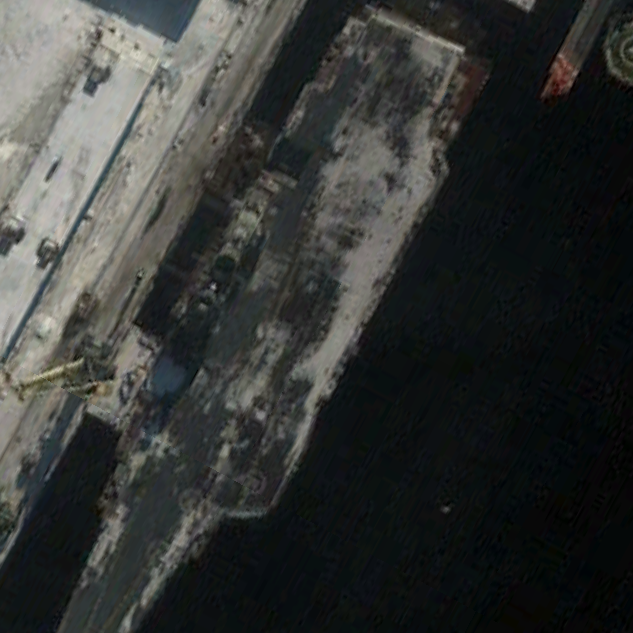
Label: aircraft_carrier